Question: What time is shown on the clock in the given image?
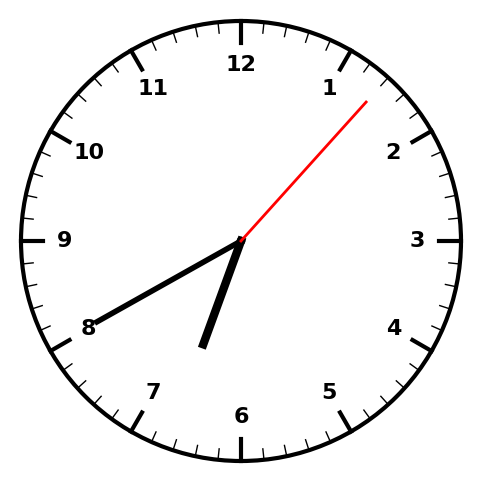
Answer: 06:40:07